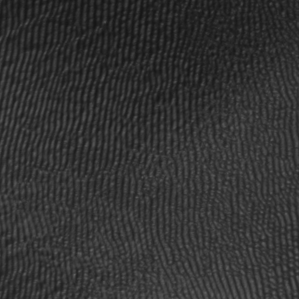
Label: frost